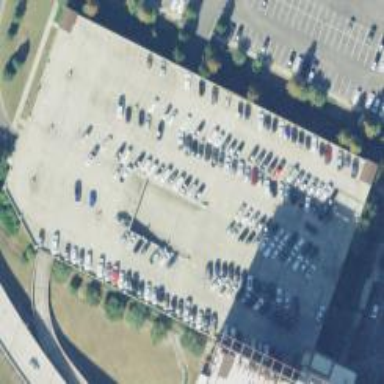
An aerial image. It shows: Multi-storey concrete parking facility.